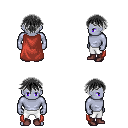
a pixel art fantasy rpg character, male body template, dark elf, purple skin, maroon cape, white pants, gray short bangs hairstyle, maroon shoes, four views (front, back, left, right), 2x2 character sprite sheet, small pixel art, hard edges, no anti-aliasing